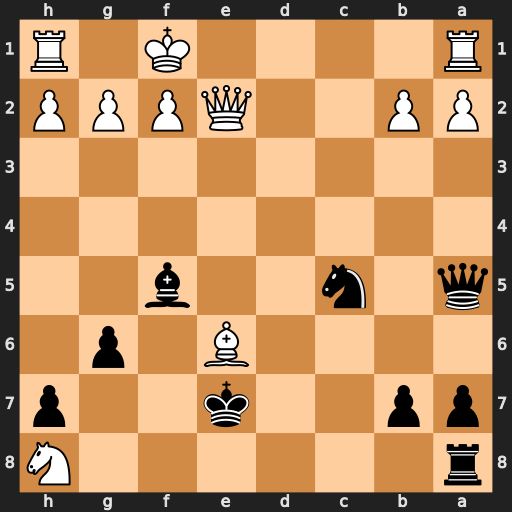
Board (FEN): r6N/pp2k2p/4B1p1/q1n2b2/8/8/PP2QPPP/R4K1R
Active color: b
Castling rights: -
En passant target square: -
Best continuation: Bd3 Qxd3 Nxd3